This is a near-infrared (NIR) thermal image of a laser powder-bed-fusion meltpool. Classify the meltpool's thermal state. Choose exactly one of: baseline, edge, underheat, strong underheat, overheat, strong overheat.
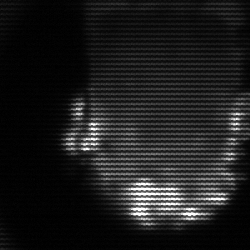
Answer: baseline